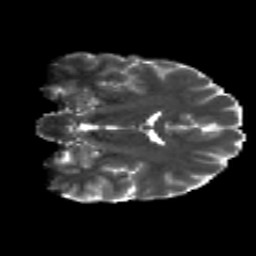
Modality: T2w
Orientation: coronal
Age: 20
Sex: male
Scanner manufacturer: siemens
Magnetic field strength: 3 T
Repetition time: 8.8 s
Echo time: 0.085 s